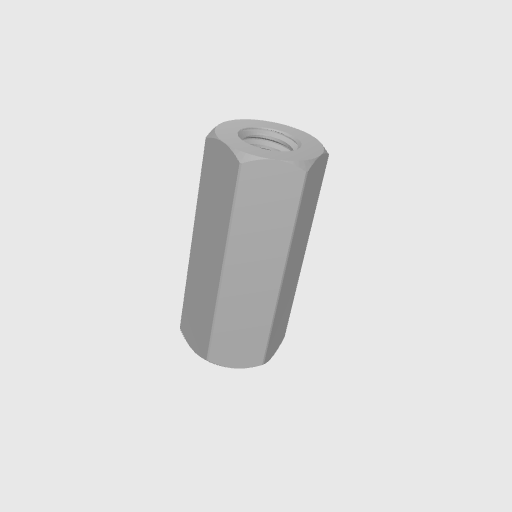
Part: Standoff8RID16